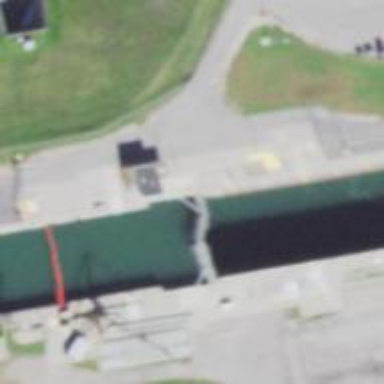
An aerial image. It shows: Lock gate on waterway.